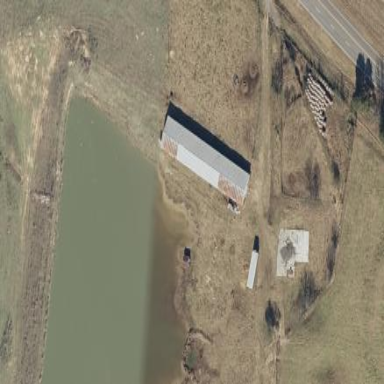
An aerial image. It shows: Farm auxiliary building.